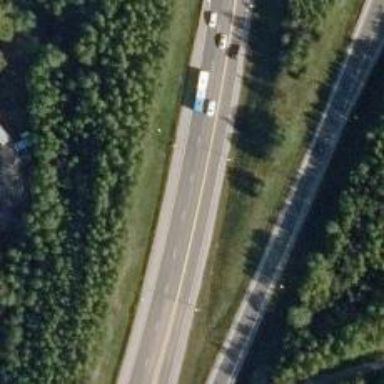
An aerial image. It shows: Asphalt road classified as trunk highway.